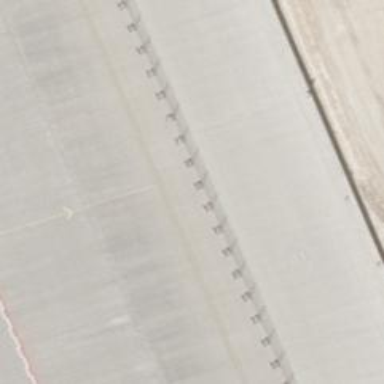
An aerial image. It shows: Parking position at the airport with concrete surface.